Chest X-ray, PA view. Patient: 61 years old, sex M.
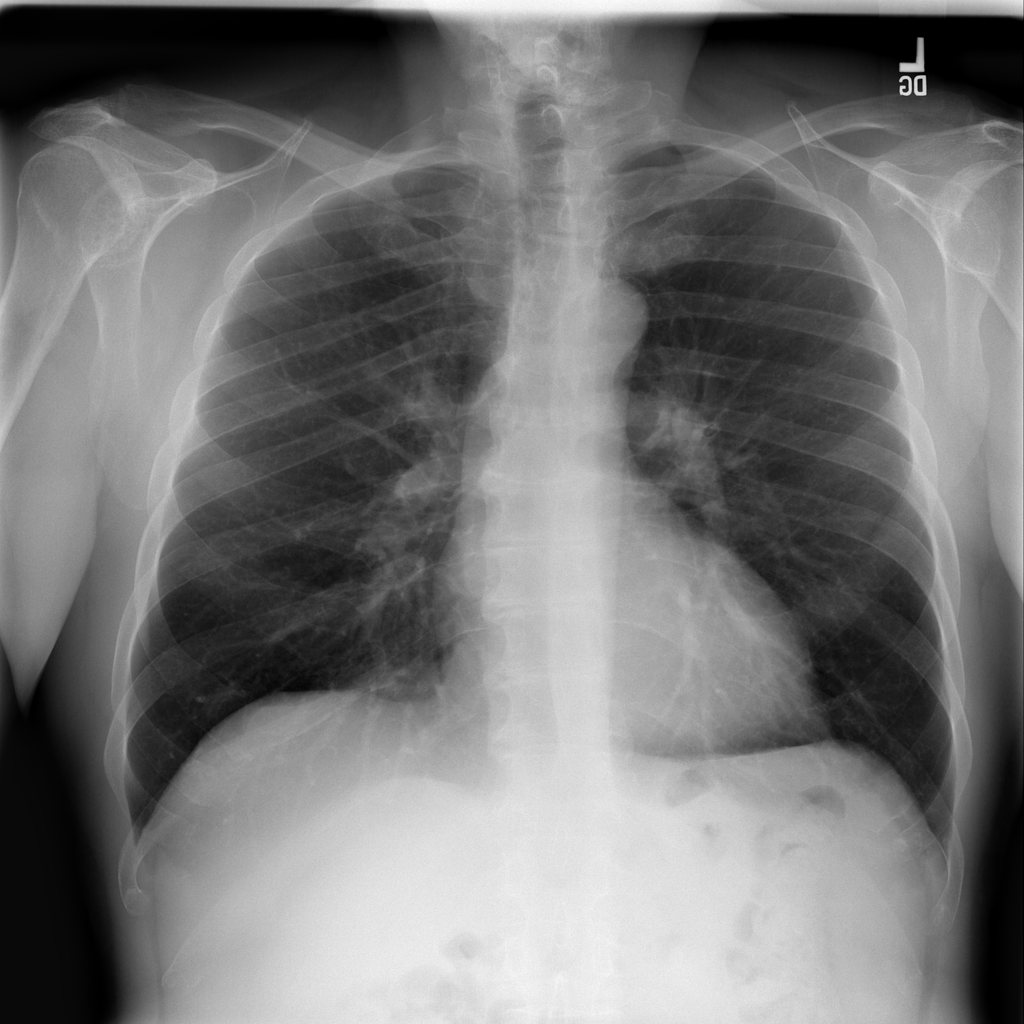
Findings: No Finding